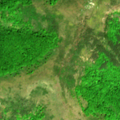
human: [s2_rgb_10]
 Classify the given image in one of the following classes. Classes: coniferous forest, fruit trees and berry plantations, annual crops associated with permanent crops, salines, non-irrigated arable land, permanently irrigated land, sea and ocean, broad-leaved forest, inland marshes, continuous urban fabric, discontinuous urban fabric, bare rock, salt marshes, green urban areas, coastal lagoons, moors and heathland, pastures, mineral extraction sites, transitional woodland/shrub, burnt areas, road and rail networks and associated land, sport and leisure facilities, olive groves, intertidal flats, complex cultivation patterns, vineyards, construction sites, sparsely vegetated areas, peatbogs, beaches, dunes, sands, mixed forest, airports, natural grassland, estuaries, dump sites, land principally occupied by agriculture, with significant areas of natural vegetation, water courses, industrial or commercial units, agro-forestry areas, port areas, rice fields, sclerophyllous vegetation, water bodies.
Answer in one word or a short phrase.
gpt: broad-leaved forest, mixed forest, natural grassland, transitional woodland/shrub